A bearing vibration time series has been folded into this square grayscale image, one row per segment of consecutive samples. Based on the visible evidence, which condition applies: normal, inner_race, outer_race, ball?
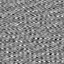
Answer: outer_race